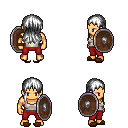
a pixel art fantasy rpg character, male body template, human, tanned skin, white pirate shirt, red pants, white unkempt hairstyle, brown slippers, shield, four views (front, back, left, right), 2x2 character sprite sheet, small pixel art, hard edges, no anti-aliasing